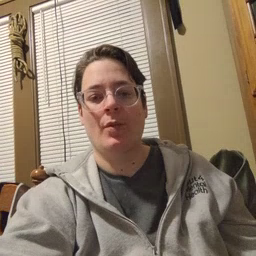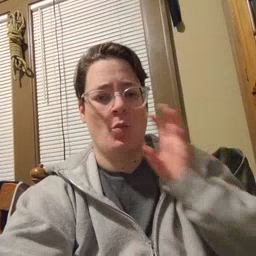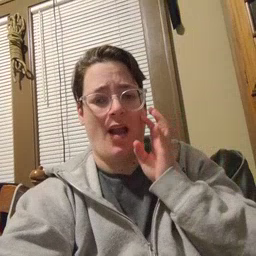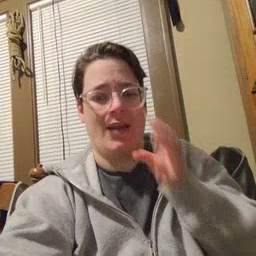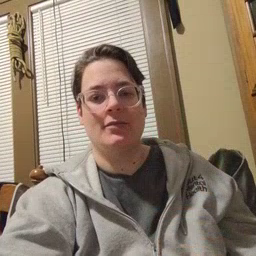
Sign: cry